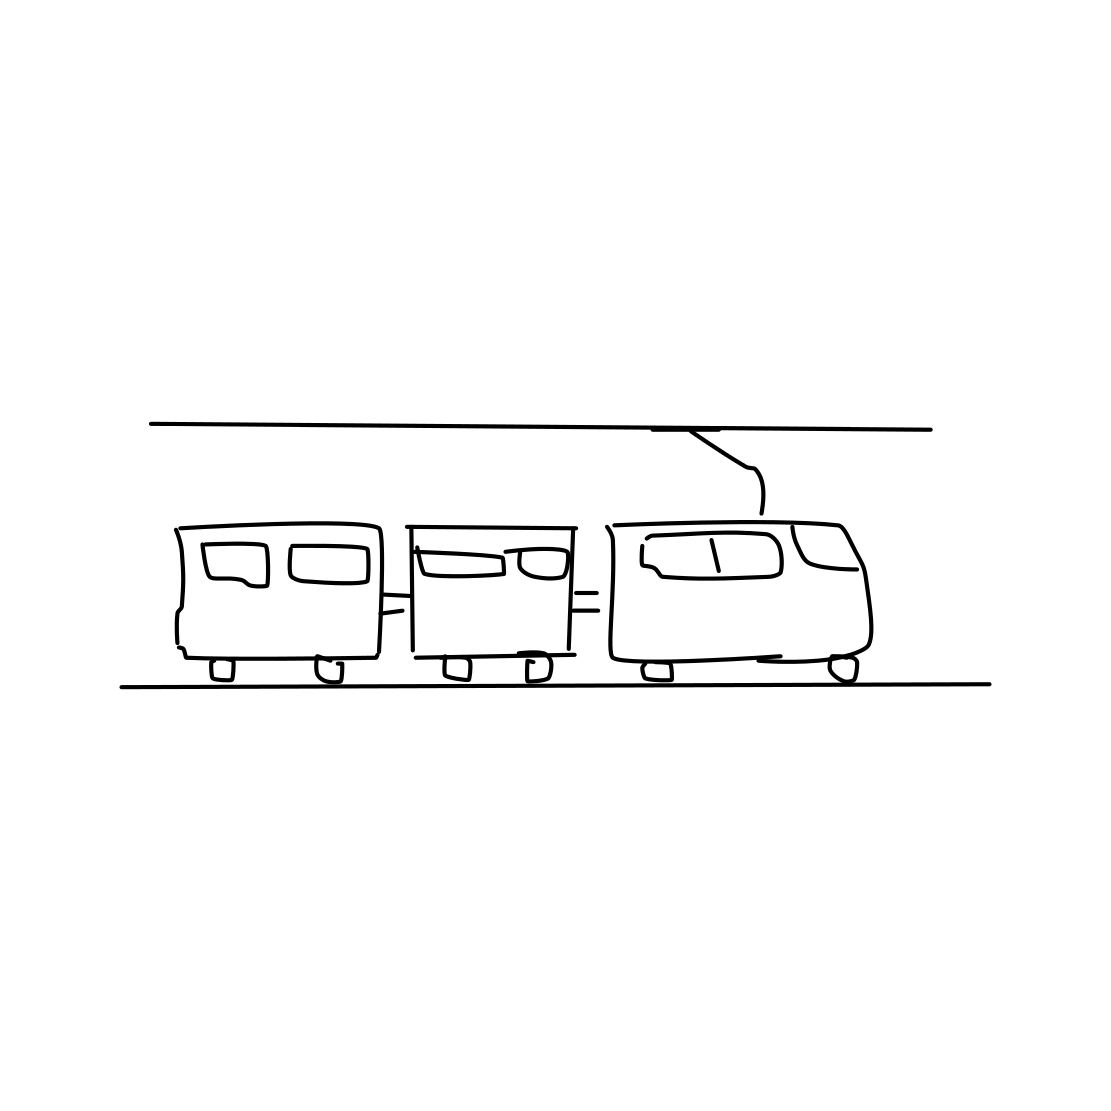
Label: train